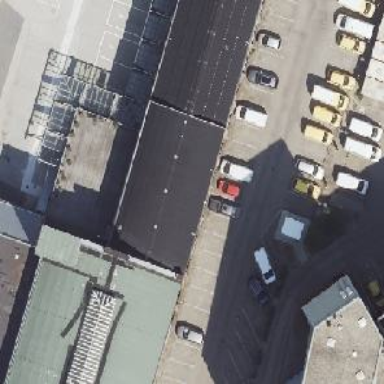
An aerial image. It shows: Warehouse building.